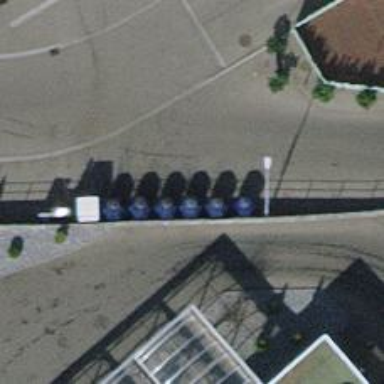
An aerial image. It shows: Recycling container for recycling.